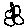
Label: flower